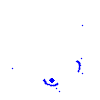
Particle: kaon